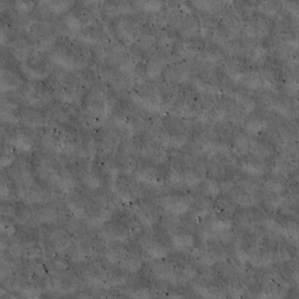
Label: non_frost